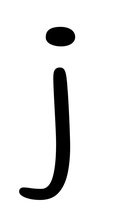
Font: Gluten_ExtraLight